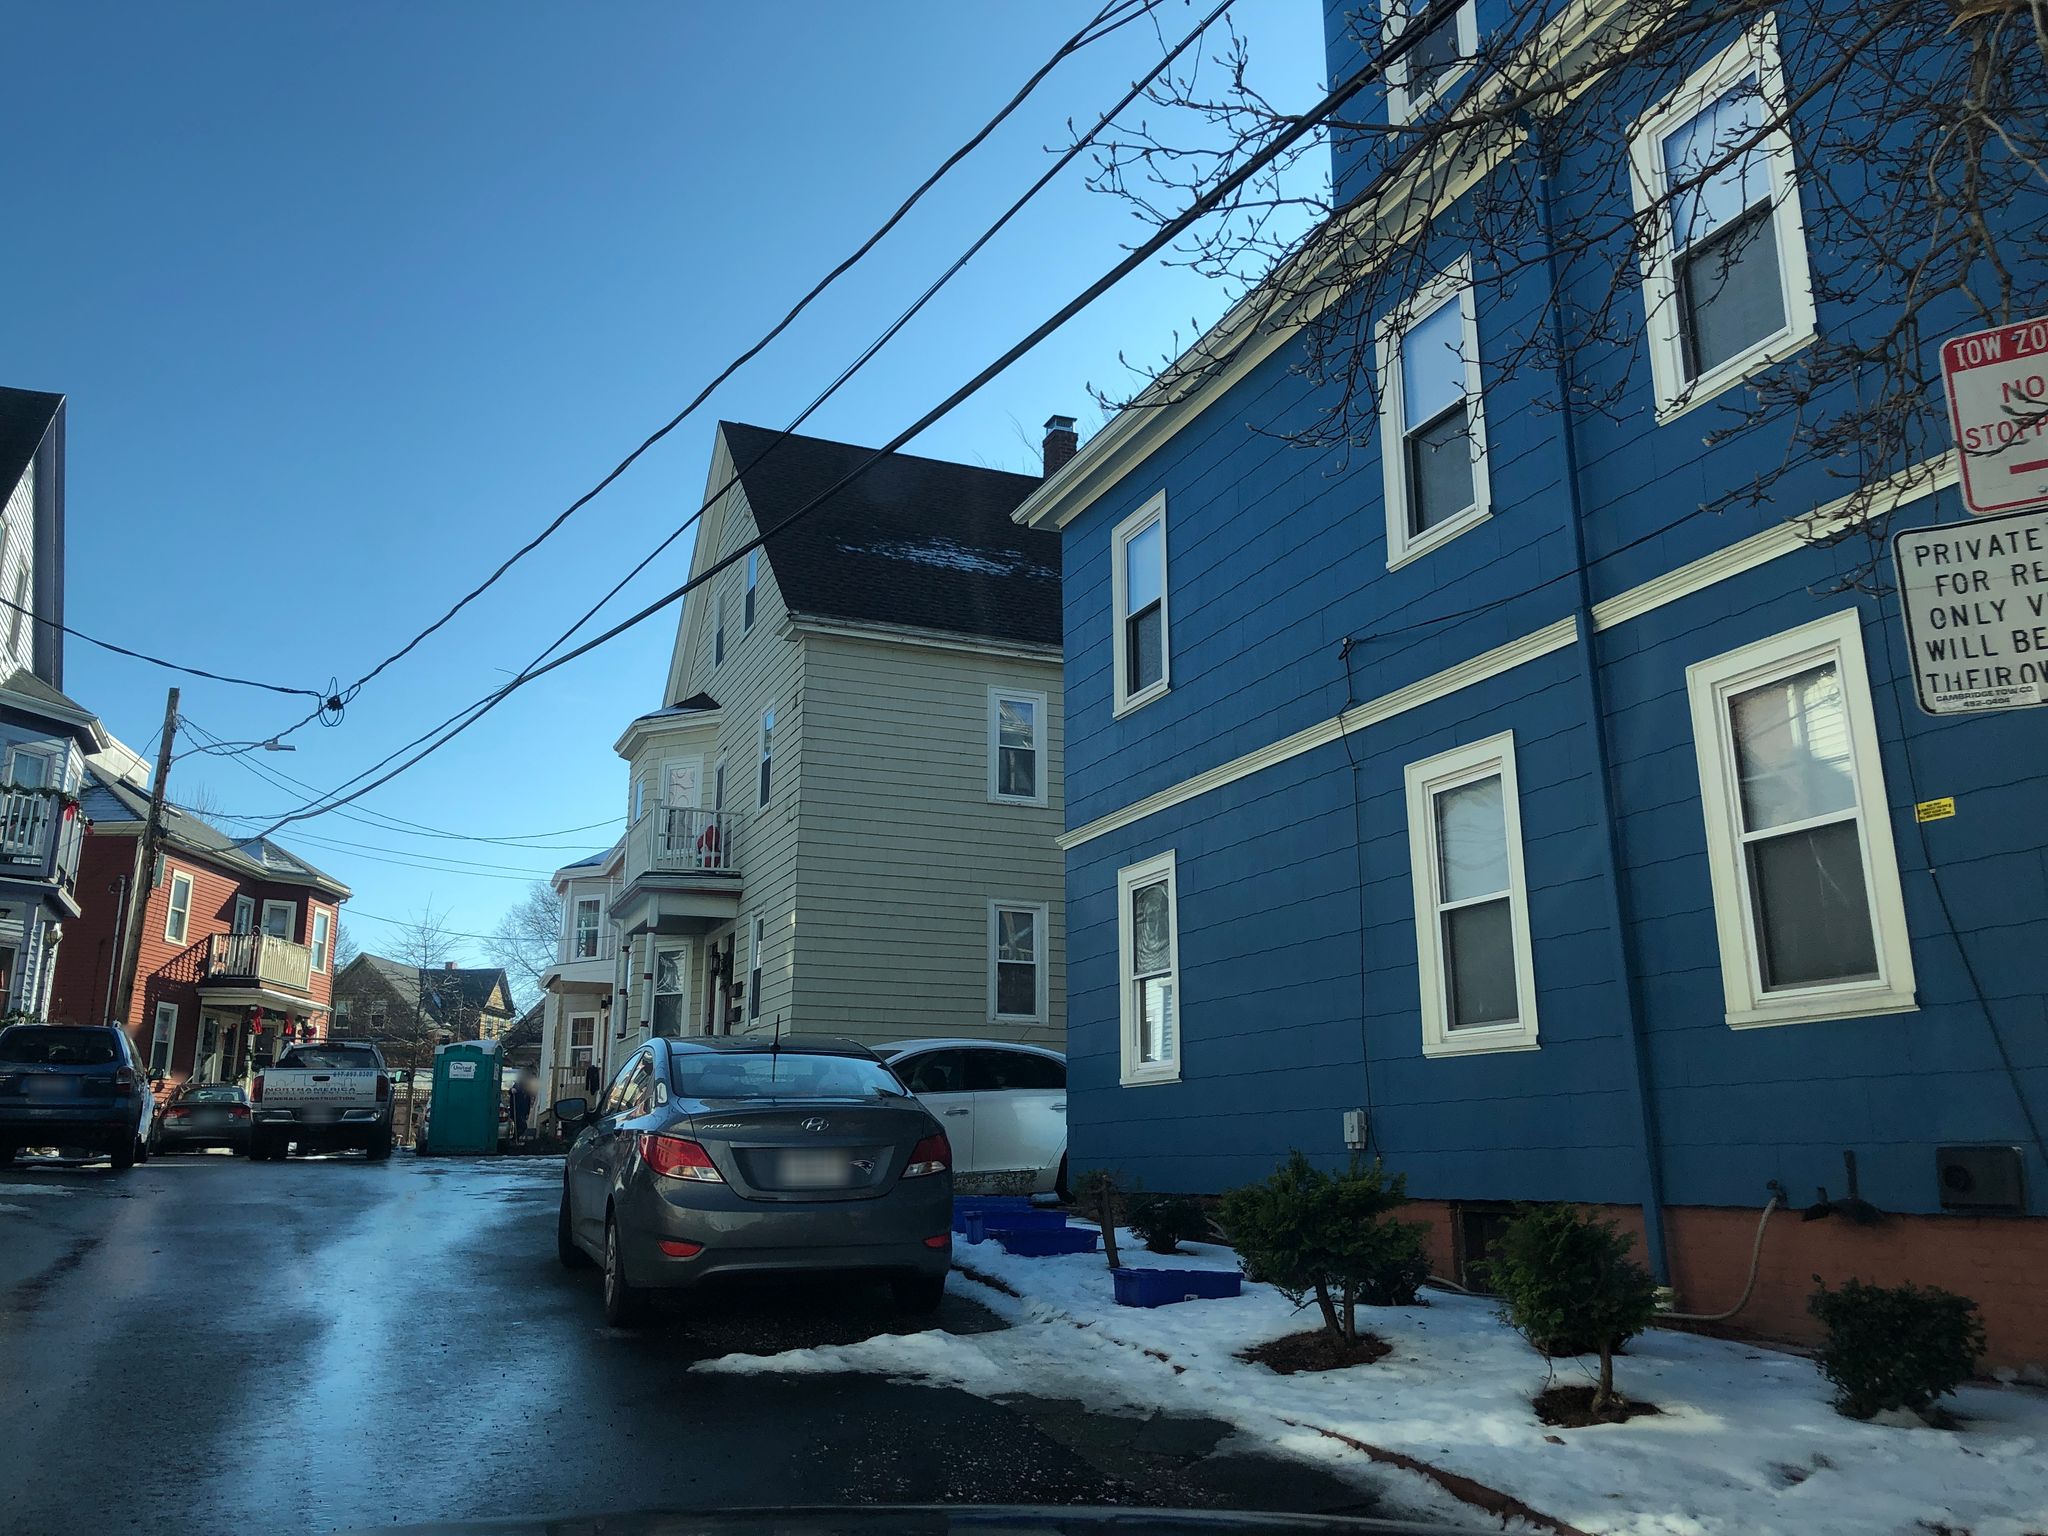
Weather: snowy
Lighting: day
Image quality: good
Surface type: driving surface
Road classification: footway
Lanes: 2
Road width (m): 11.6
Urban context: urban centre
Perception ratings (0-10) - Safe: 5.72, Lively: 9.14, Beautiful: 2.88, Boring: 2.5, Depressing: 2.25, Wealthy: 5.46